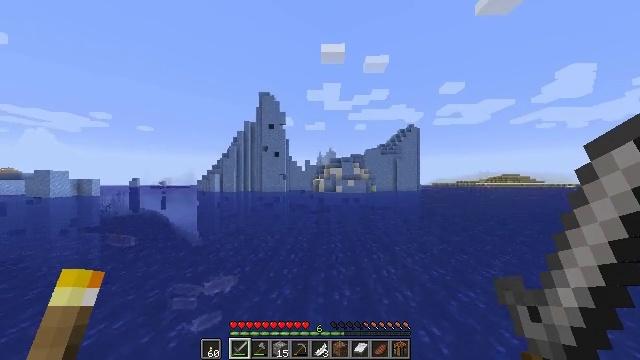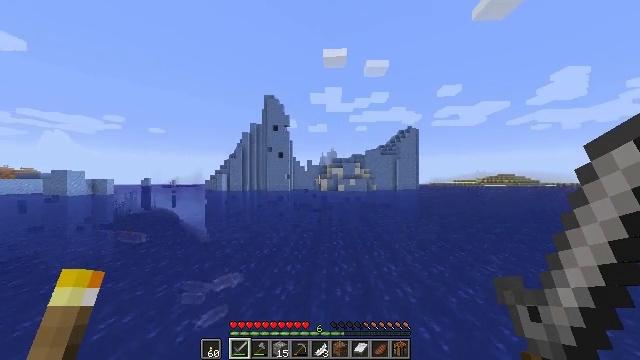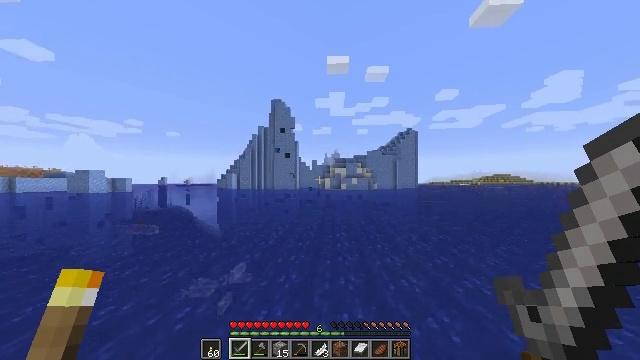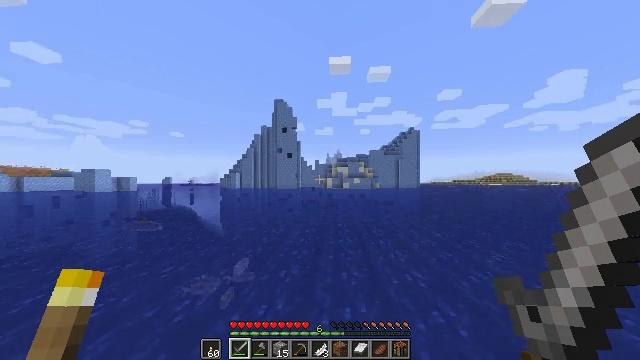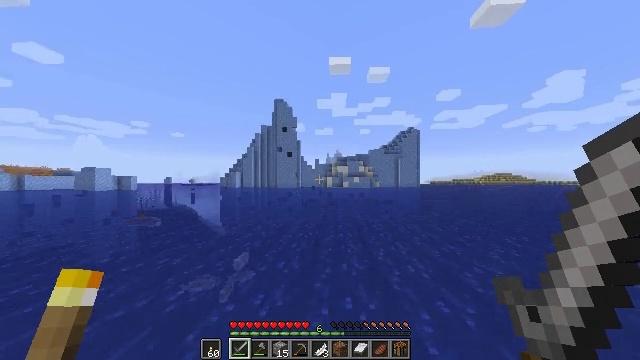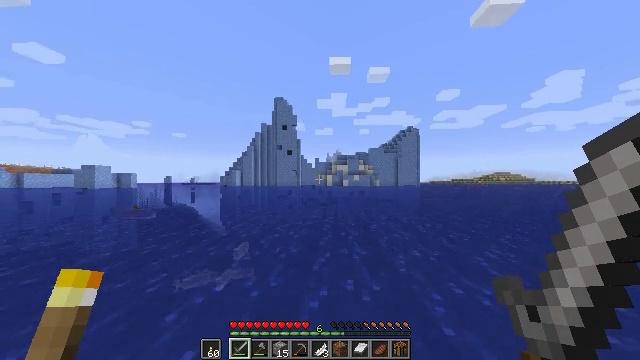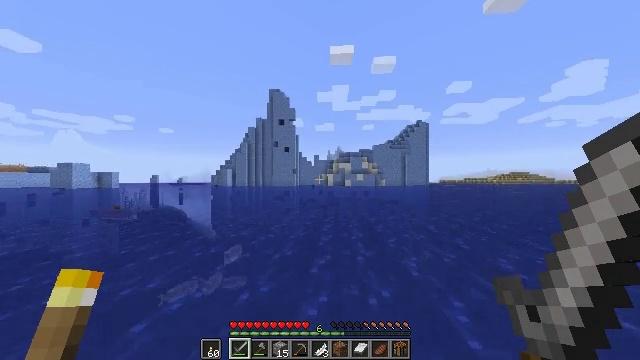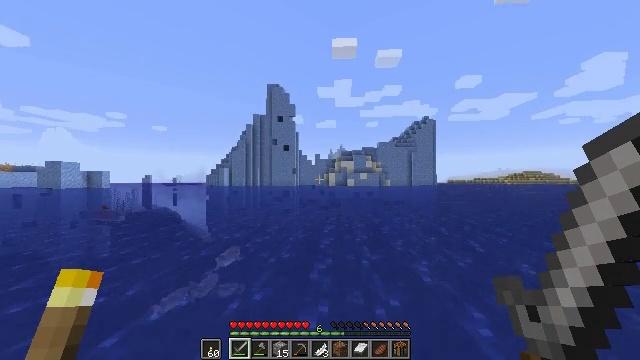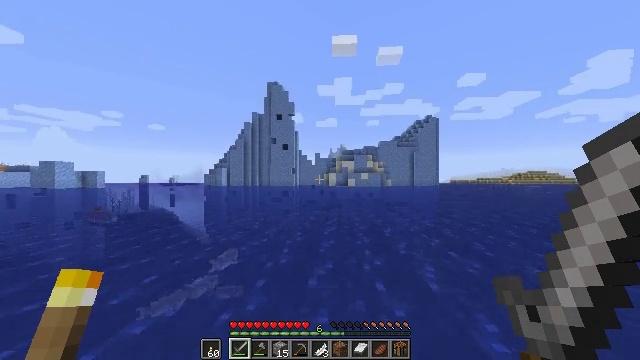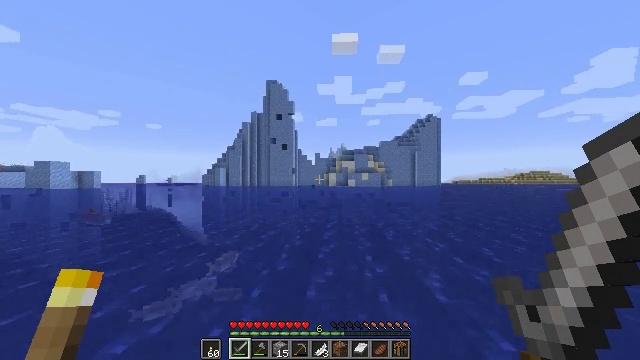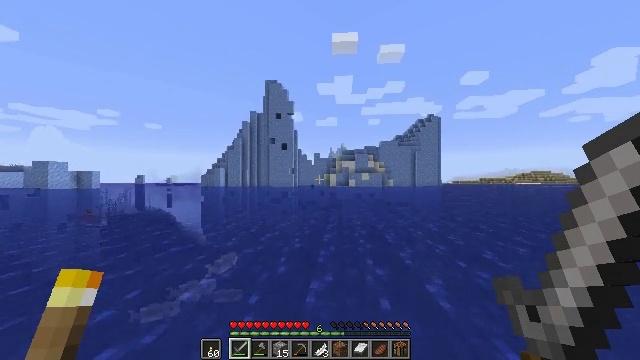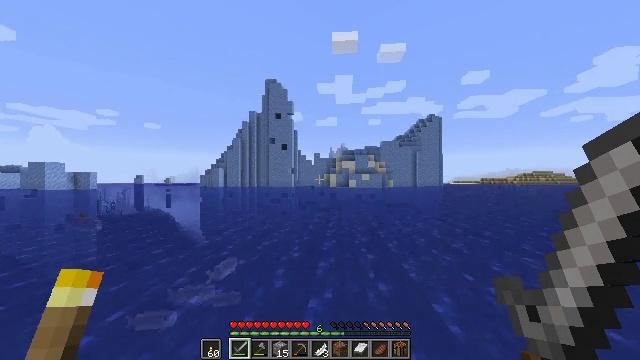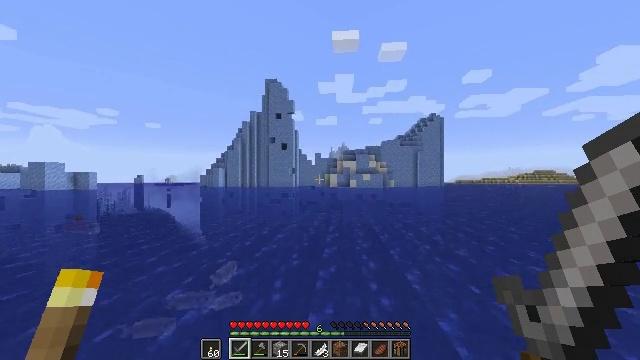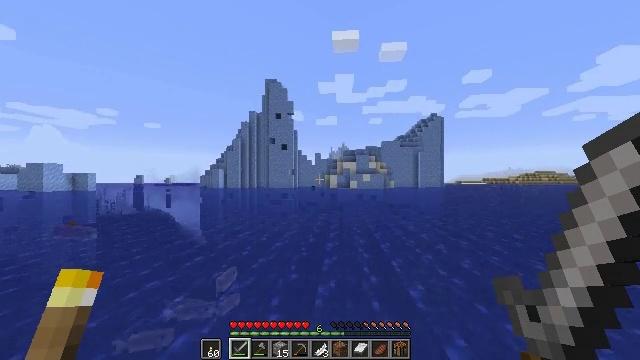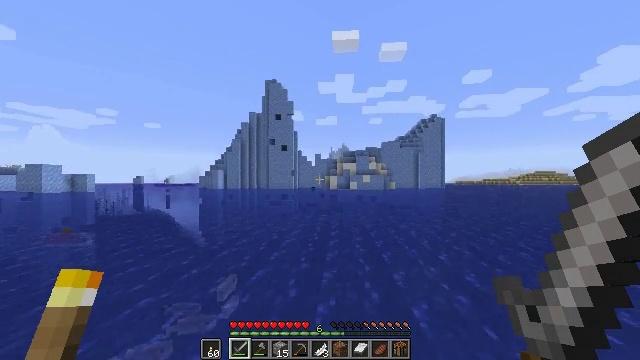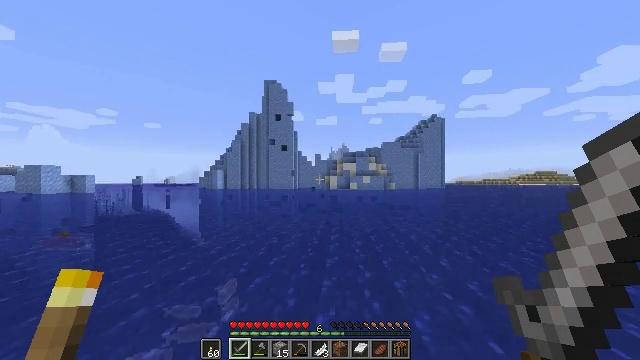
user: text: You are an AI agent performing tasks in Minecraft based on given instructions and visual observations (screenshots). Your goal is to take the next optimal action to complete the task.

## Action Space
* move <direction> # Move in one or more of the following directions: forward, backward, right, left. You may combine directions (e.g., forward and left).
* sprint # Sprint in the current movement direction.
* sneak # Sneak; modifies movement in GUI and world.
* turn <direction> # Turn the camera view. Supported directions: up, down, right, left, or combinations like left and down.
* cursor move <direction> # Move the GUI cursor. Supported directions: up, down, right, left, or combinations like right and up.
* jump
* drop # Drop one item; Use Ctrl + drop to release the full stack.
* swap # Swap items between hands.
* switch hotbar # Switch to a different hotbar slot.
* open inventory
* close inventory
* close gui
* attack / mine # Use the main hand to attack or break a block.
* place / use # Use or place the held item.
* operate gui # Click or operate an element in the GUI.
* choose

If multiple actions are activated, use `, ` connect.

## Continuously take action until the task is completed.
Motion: motion action
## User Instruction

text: Gather packed ice blocks.
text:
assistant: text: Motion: move forward, sprint, jump
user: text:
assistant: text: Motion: move forward, sprint, turn left, jump
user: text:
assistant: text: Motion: move forward, sprint, jump
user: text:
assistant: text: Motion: move forward, sprint, jump
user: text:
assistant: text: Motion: move forward, sprint, jump
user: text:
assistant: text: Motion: move forward, sprint, jump
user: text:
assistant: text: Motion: move forward, sprint, jump
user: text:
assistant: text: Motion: move forward, sprint, jump
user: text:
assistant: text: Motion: move forward, sprint, jump
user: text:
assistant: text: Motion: move forward, sprint, jump
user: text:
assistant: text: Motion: move forward, sprint, jump
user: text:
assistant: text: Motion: move forward, sprint, jump
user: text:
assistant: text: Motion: move forward, sprint, jump
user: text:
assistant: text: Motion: move forward, sprint, jump
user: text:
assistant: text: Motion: move forward, sprint, jump
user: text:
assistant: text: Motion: move forward, sprint, jump
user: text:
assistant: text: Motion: move forward, sprint, jump
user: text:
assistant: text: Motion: move forward, sprint, jump
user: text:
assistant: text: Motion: move forward, sprint, jump
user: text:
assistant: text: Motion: move forward, sprint, jump
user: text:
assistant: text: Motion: move forward, sprint, jump
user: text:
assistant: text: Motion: move forward, sprint, jump
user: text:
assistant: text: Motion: move forward, sprint, jump
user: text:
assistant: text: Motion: move forward, sprint, jump
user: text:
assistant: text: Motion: move forward, sprint, jump
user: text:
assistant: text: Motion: move forward, sprint, jump
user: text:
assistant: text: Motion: move forward, sprint, jump
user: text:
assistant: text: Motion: move forward, sprint, jump
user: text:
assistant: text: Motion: move forward, sprint, jump
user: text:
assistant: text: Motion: move forward, sprint, jump